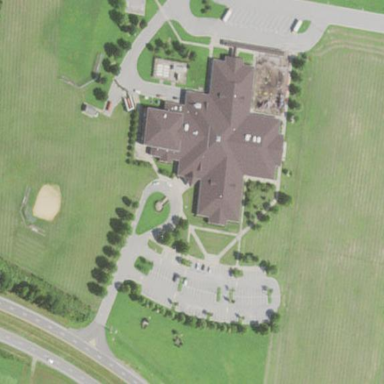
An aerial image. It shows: School.